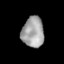
Tissue: lung
Cell type: T cells
Senescence score: 0.1834
Nuclear area (px): 661
Mean DAPI intensity: 162.262